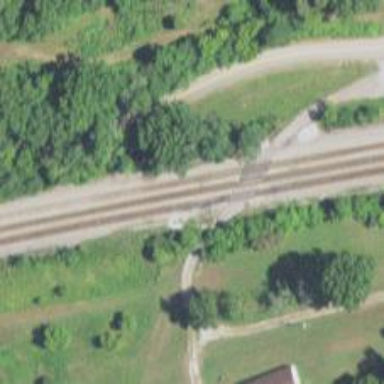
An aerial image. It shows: Railway level crossing.